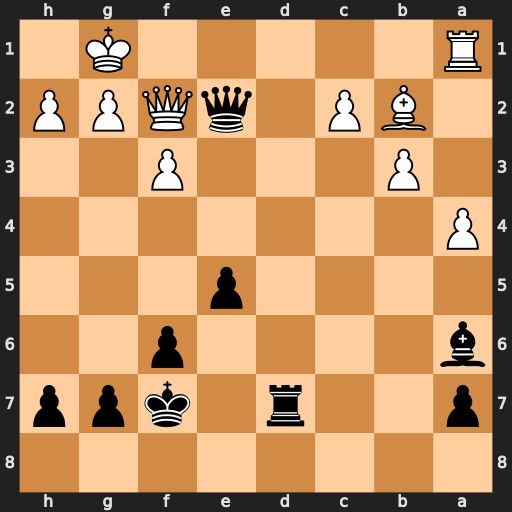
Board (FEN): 8/p2r1kpp/b4p2/4p3/P7/1P3P2/1BP1qQPP/R5K1
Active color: b
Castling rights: -
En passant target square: -
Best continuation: Rd1+ Rxd1 Qxd1+ Qe1 Qxe1#